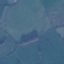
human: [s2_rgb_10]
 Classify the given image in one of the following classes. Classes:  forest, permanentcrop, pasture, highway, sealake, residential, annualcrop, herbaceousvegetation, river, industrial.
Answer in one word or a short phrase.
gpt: Pasture